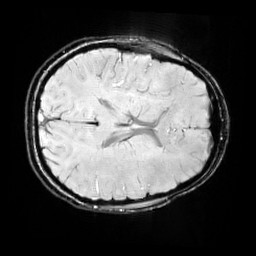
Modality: SWI
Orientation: axial
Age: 11
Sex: female
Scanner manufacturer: siemens
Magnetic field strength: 3 T
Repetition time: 0.027 s
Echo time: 0.02 s